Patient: sex F, age 35
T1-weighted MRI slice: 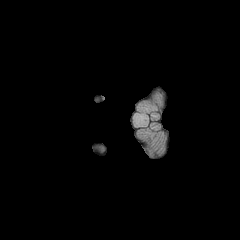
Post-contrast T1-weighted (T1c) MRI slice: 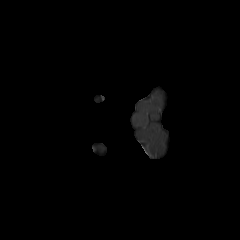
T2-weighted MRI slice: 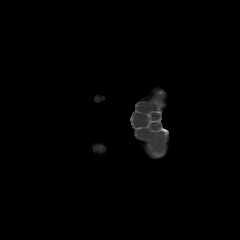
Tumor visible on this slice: no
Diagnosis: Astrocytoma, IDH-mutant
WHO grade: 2